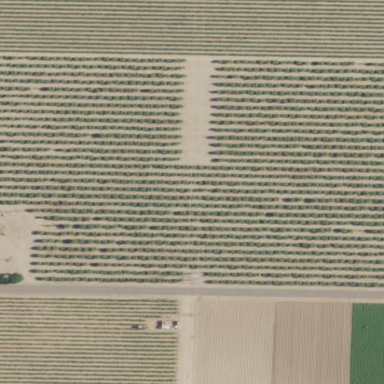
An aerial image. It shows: Orchard filled with plum trees.